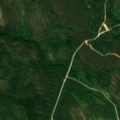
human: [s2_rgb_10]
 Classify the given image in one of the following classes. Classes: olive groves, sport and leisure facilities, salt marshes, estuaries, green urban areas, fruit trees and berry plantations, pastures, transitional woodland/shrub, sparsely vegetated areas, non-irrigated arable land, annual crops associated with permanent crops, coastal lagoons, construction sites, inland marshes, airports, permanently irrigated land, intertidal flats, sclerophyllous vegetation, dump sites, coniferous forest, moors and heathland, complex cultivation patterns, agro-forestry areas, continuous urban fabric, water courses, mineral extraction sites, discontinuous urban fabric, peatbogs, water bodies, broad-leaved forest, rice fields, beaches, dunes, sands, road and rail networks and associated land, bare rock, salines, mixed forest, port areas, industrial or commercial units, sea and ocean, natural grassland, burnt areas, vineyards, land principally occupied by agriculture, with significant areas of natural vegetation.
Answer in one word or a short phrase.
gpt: coniferous forest, mixed forest